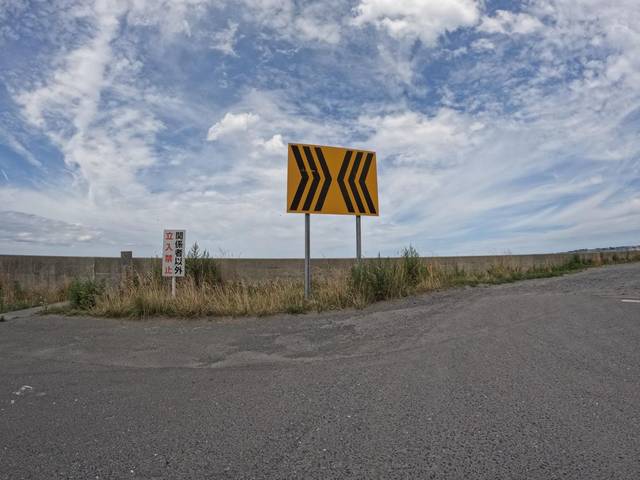
Region: Japan
Coordinates: 40.545, 141.53